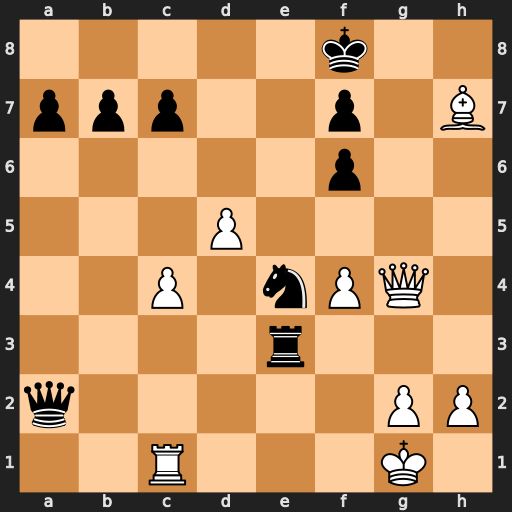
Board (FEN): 5k2/ppp2p1B/5p2/3P4/2P1nPQ1/4r3/q5PP/2R3K1
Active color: w
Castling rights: -
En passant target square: -
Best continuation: Qc8+ Kg7 Qg8+ Kh6 Bxe4